Question: I need to resemble adding contact functionality of IOS native Messaga App. What all components can be used to achieve this. I expect some suggestions from You. A screen shot is given below which describes in which section i need help.

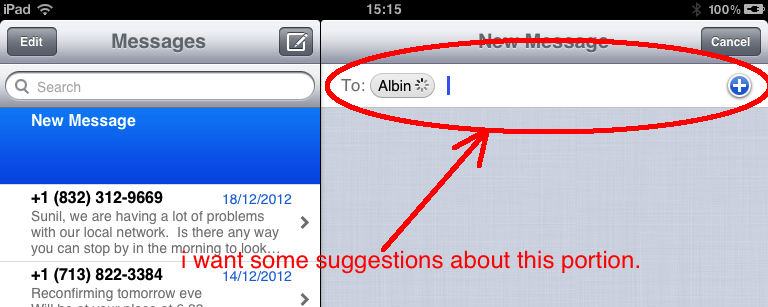
Answer: You may take a look at the following frameworks
<URL>
<URL>